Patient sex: M
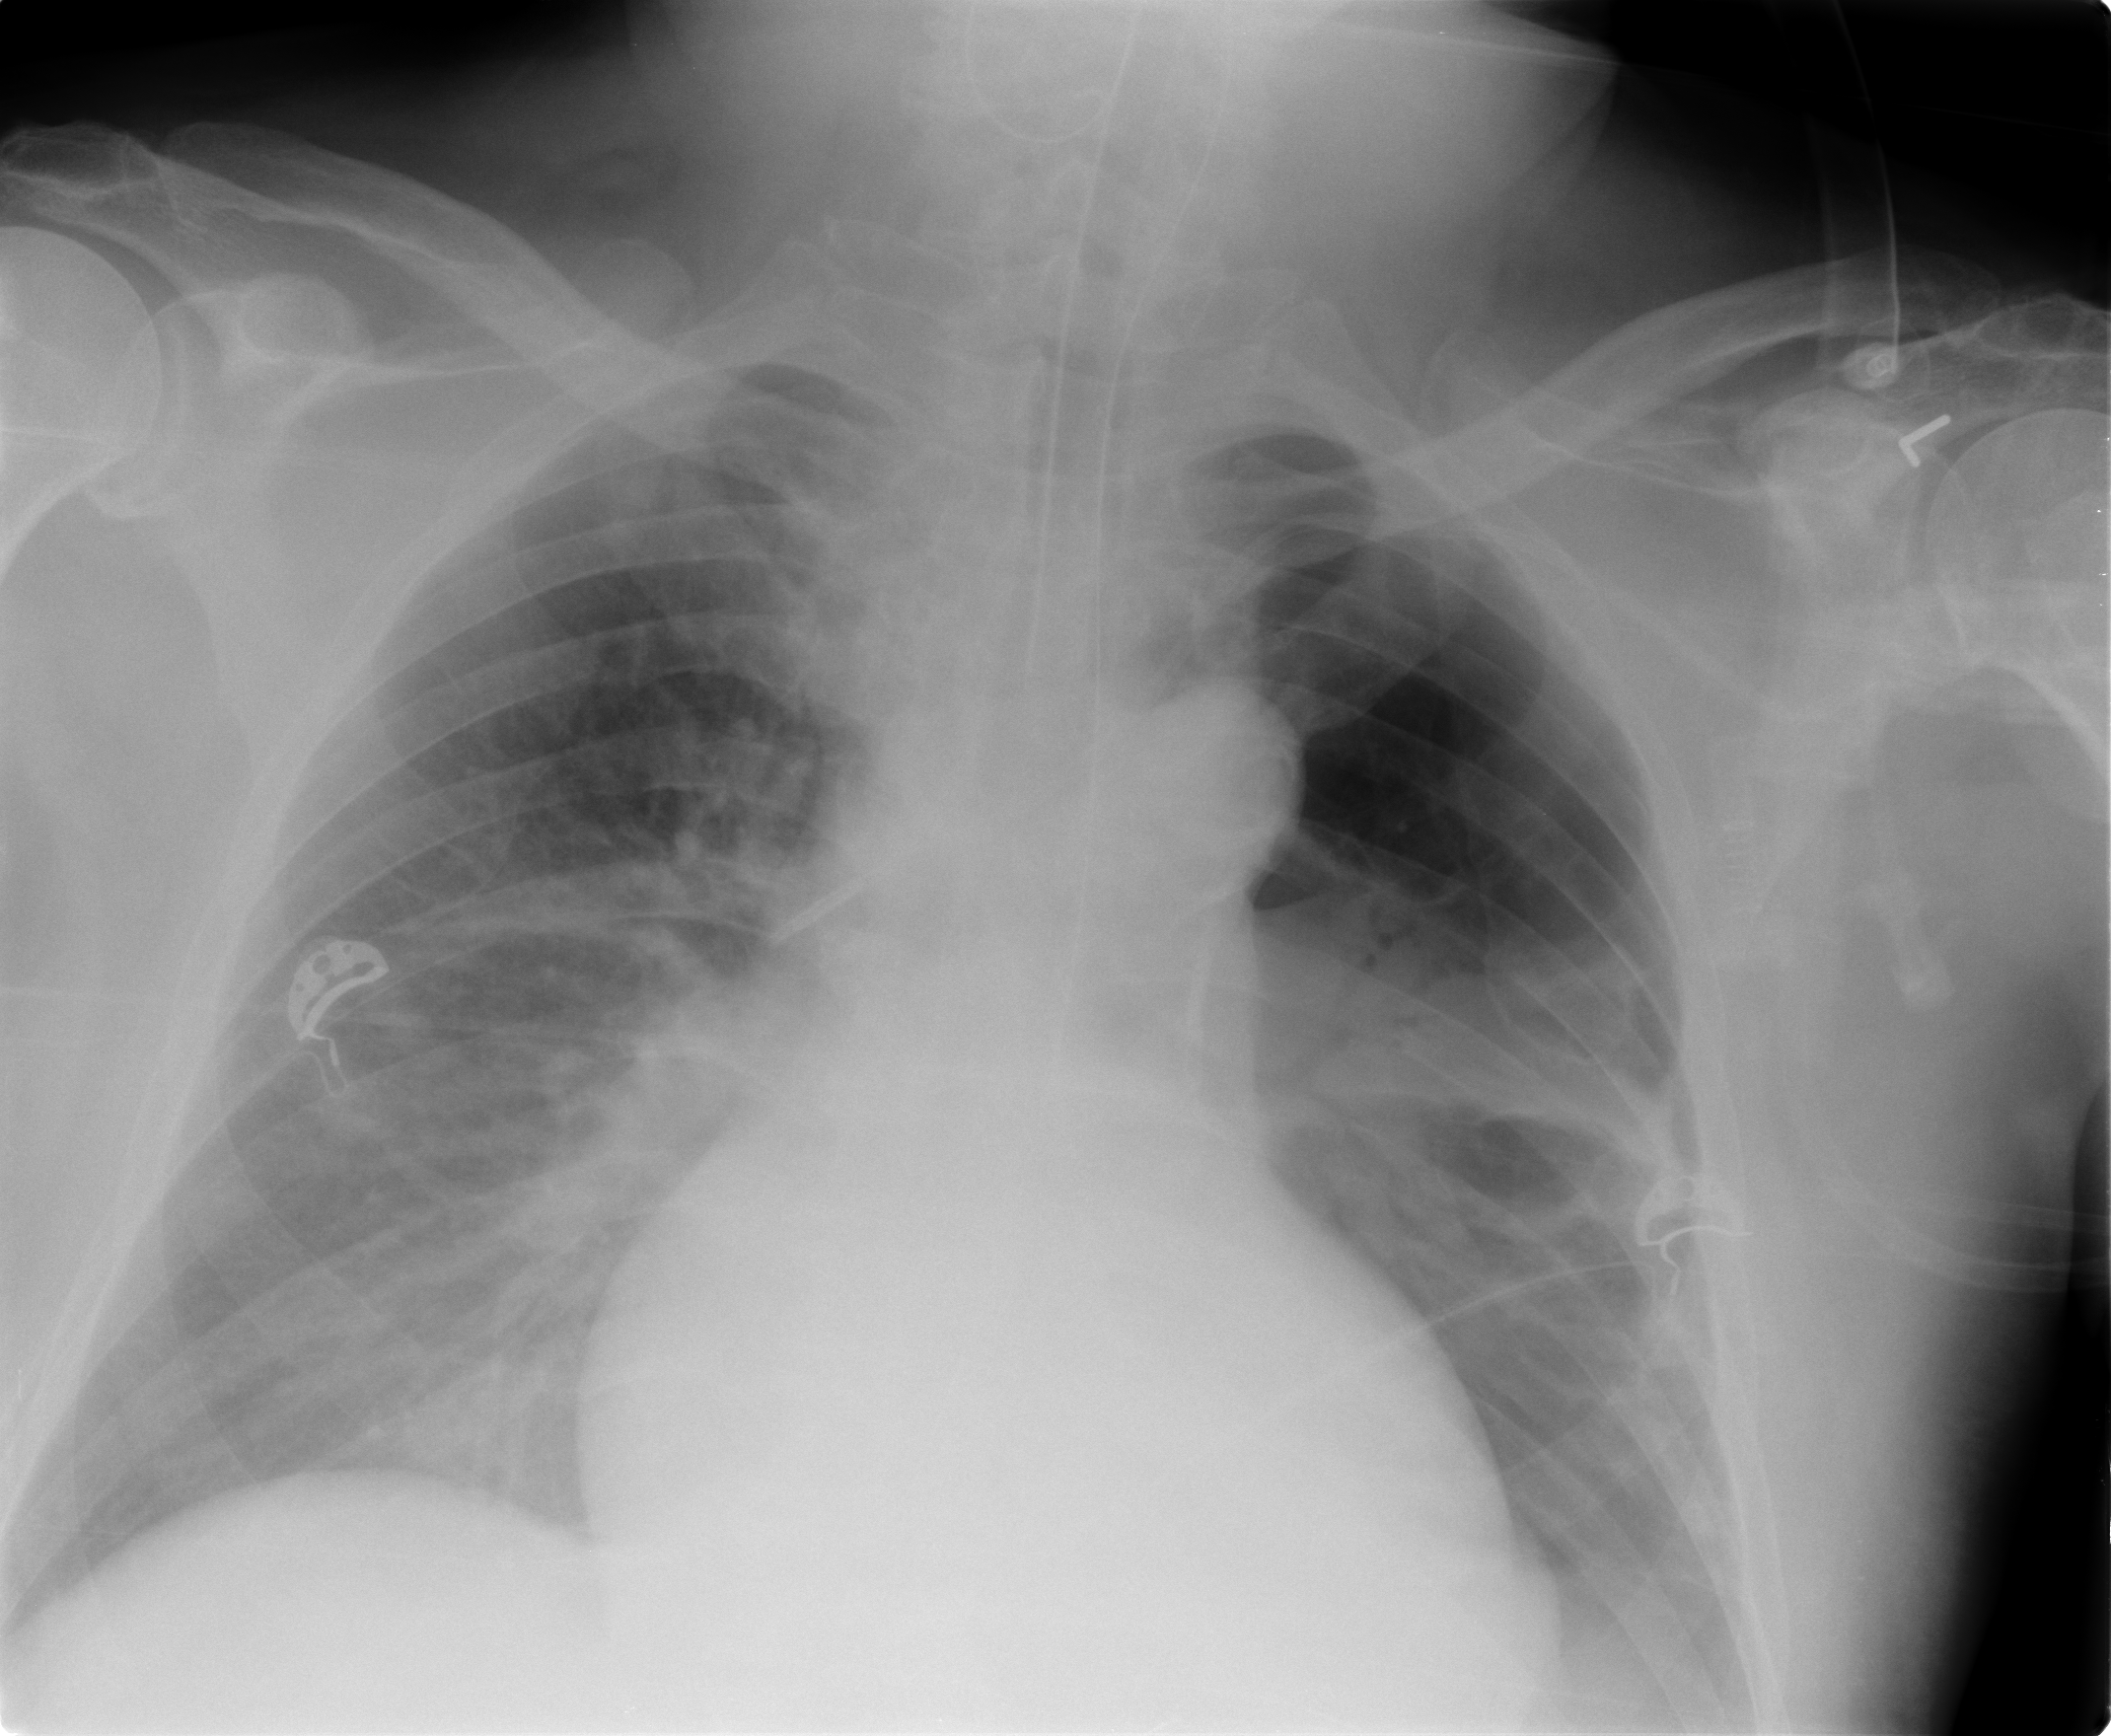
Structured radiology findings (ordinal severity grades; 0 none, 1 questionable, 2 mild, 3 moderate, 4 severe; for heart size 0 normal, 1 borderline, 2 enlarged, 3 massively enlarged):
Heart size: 2
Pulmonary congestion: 2
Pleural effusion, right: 2
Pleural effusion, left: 2
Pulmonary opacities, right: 2
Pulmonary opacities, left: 3
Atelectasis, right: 2
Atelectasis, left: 4